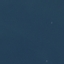
Land use / land cover: SeaLake